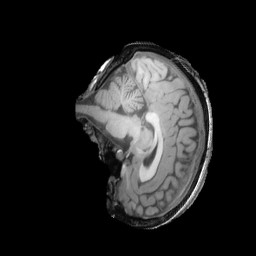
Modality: T1w
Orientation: sagittal
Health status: ill
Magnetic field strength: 3 T